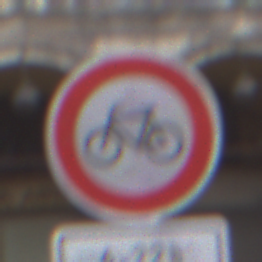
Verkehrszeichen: VerbotRadverkehr
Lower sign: ZeitangabenMitBeschraenkungAufWochentage4
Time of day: SunriseSunset
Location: Outdoor (Urban)
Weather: PartlyCloudy
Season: NotSpecified
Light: Natural